Question: '''
var strURLs= new Array("http:// localhost: 51611/Cron/Email.aspx");
var webObj = WScript.CreateObject("MSXML2.ServerXMLHTTP");
var lResolve = 10 * 1000;
var lConnect = 10 * 1000;
var lSend = 60000 * 1000;
var lReceive = 60000 * 1000;
webObj.setTimeouts(lResolve, lConnect, lSend, lReceive);
for (var i = 0; i < strURLs.length; i++) {
webObj.open("GET", strURLs[i], false);
try {
webObj.send();
if (webObj.status != 200 || String(webObj.statusText).match(/Database is currently unavailable/gi) != null) {
}
}
catch (e) {
}
}
'''
I am following the steps:
Step1: Run My visual studio project at localhost
Step2: Open the command prompt
Step3: Run the following command
I checked the code at online validator JLint

I am still receiving an error while compling
'''
Microsoft (R) Windows Script Host Version 5.8
Copyright (C) Microsoft Corporation. All rights reserved.
D:\Projects\Cron\CronScript.js(1, 8) Microsoft JScript compilation error: Expected ';'
'''
Please guide me where I am lacking I am looking it for long and posting here.
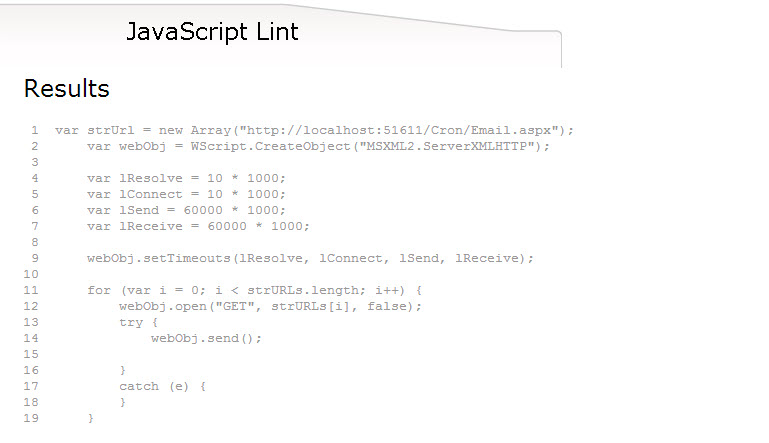
Answer: I got the solution for the issue and it is working fine properly.
'''
Well I am using Visual Studio 2010 Project for my web application.
So when I create any new page it contains 3 files Default.aspx, Default.aspx.cs,
Default.aspx.designer.cs
But when I choose New Website then I get only Default.aspx and Default.aspx.cs.
'''
The same Cron code(javascript) mentioned above working fine for one of my colleague's and he is using Visual Studio 2010 Website.
'''
I copied the same file(without the designer.cs file) with the same code in-fact same letter,
and add in my project and it worked.
'''
Well my Cron motive has been accomplished but I am still confused why it didn't work for me in Project as it is working in Website template.
Then I scheduled the cscript.exe to run this .js file in Windows Task Scheduler.
Please comment and guide us why it was not working and it worked in the same project but with a different.